Question: I've built a little login-form. Unfortunately the right borders of the inputs just don't show up as you can see in the attached screenshot:

I've built it based on the suggestions from <URL> to have the inputs aligned right of the labels and still use the remaining space.
HTML:
'''
<div id="wrapper">
<form id="loginform">
<label for="username">Username:</label>
<span><input name="username" id="username" type="text" autofocus /></span>
<label for="password">Password:</label>
<span><input name="password" id="password" type="password" /></span>
<input id="loginBtn" type="submit" name="submit" value="Login" />
</form>
</div>
'''
CSS:
'''
#wrapper {
height: auto;
background-color: #dfe9f6;
margin: 40px 8px 8px 8px;
padding: 8px;
border: 1px solid #99bce8;
}
span {
margin-bottom: 8px;
display: block;
overflow: hidden;
}
label, input {
height: 17px;
}
label {
float: left;
width: 80px;
}
input {
border: 1px solid #abadb3;
width: 100%;
}
input[type="submit"] {
height: 22px;
}
'''
(Not) working example on JSFiddle: <URL>
I've tested in Firefox 19 & Chrome 25 and would really appreciate some help with it!
Thanks
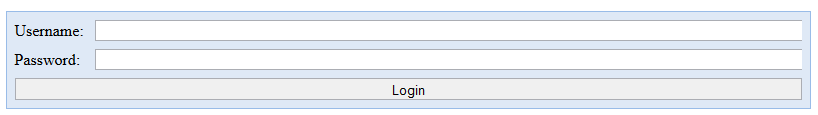
Answer: You have input { width: 100%; } so, the border is adding on to this width, making it higher than the width of the parent, which is why it doesn't show up; make it width: 99.5%; or just 99% instead. Or add 'box-sizing: border-box;' to input.
With vendor prefix:
'''
-webkit-box-sizing: border-box; /* Safari/Chrome, other WebKit */
-moz-box-sizing: border-box; /* Firefox, other Gecko */
box-sizing: border-box; /* Opera/IE 8+ */
'''